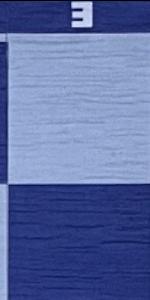
Label: Empty